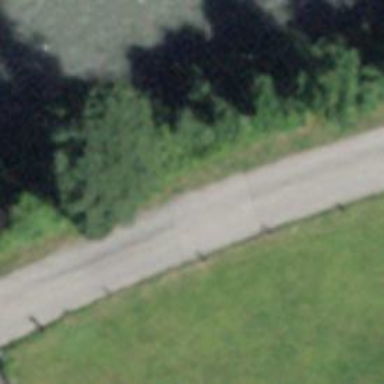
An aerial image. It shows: Unclassified road.